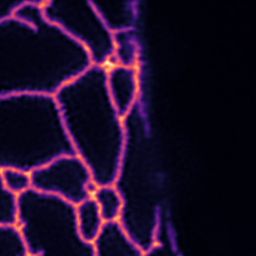
Label: Super-resolution ER image